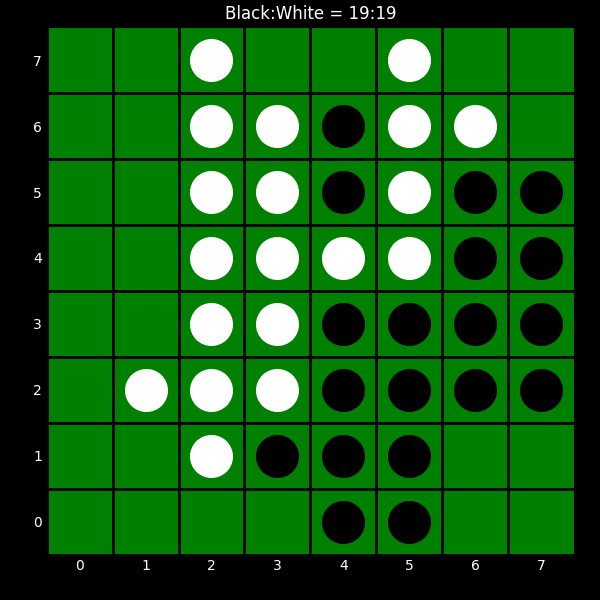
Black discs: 19
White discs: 19